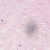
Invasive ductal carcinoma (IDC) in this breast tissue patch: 0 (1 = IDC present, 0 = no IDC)